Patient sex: M
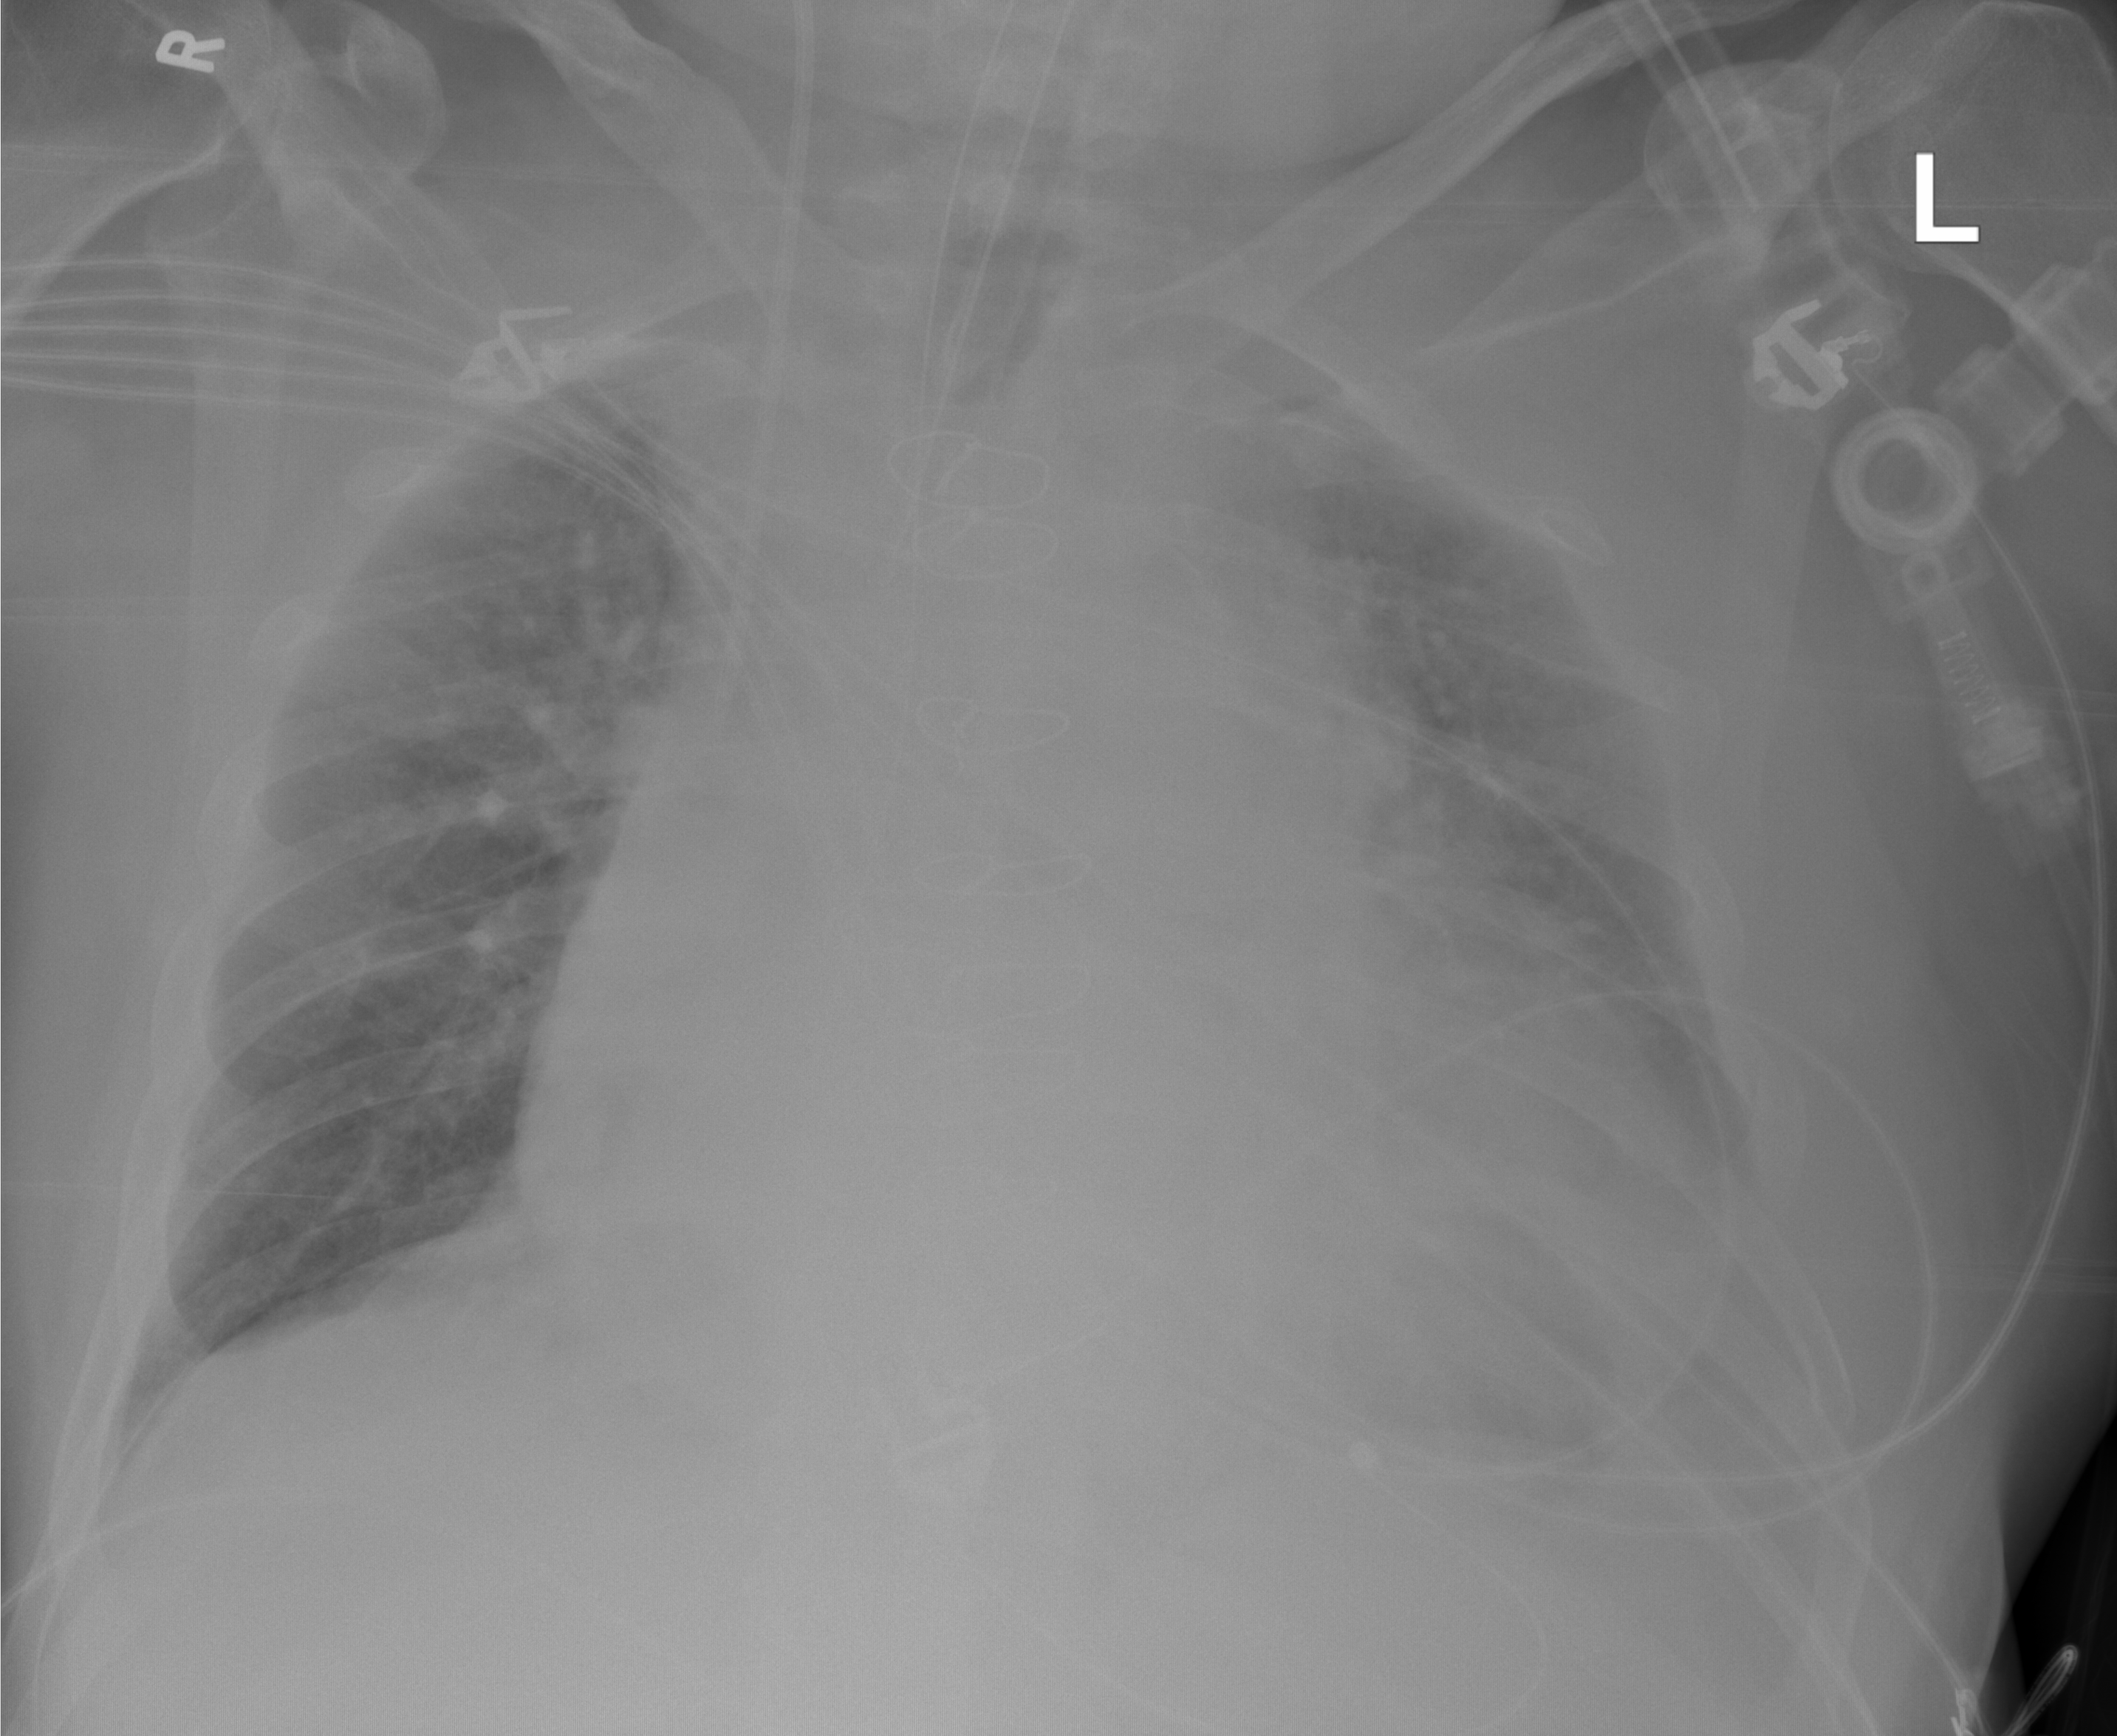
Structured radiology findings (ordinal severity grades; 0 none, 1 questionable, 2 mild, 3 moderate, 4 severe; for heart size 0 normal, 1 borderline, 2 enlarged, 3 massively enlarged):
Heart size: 0
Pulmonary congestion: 2
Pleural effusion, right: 0
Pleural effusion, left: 1
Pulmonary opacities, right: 2
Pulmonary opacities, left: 2
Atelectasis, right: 0
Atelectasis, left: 2